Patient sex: M
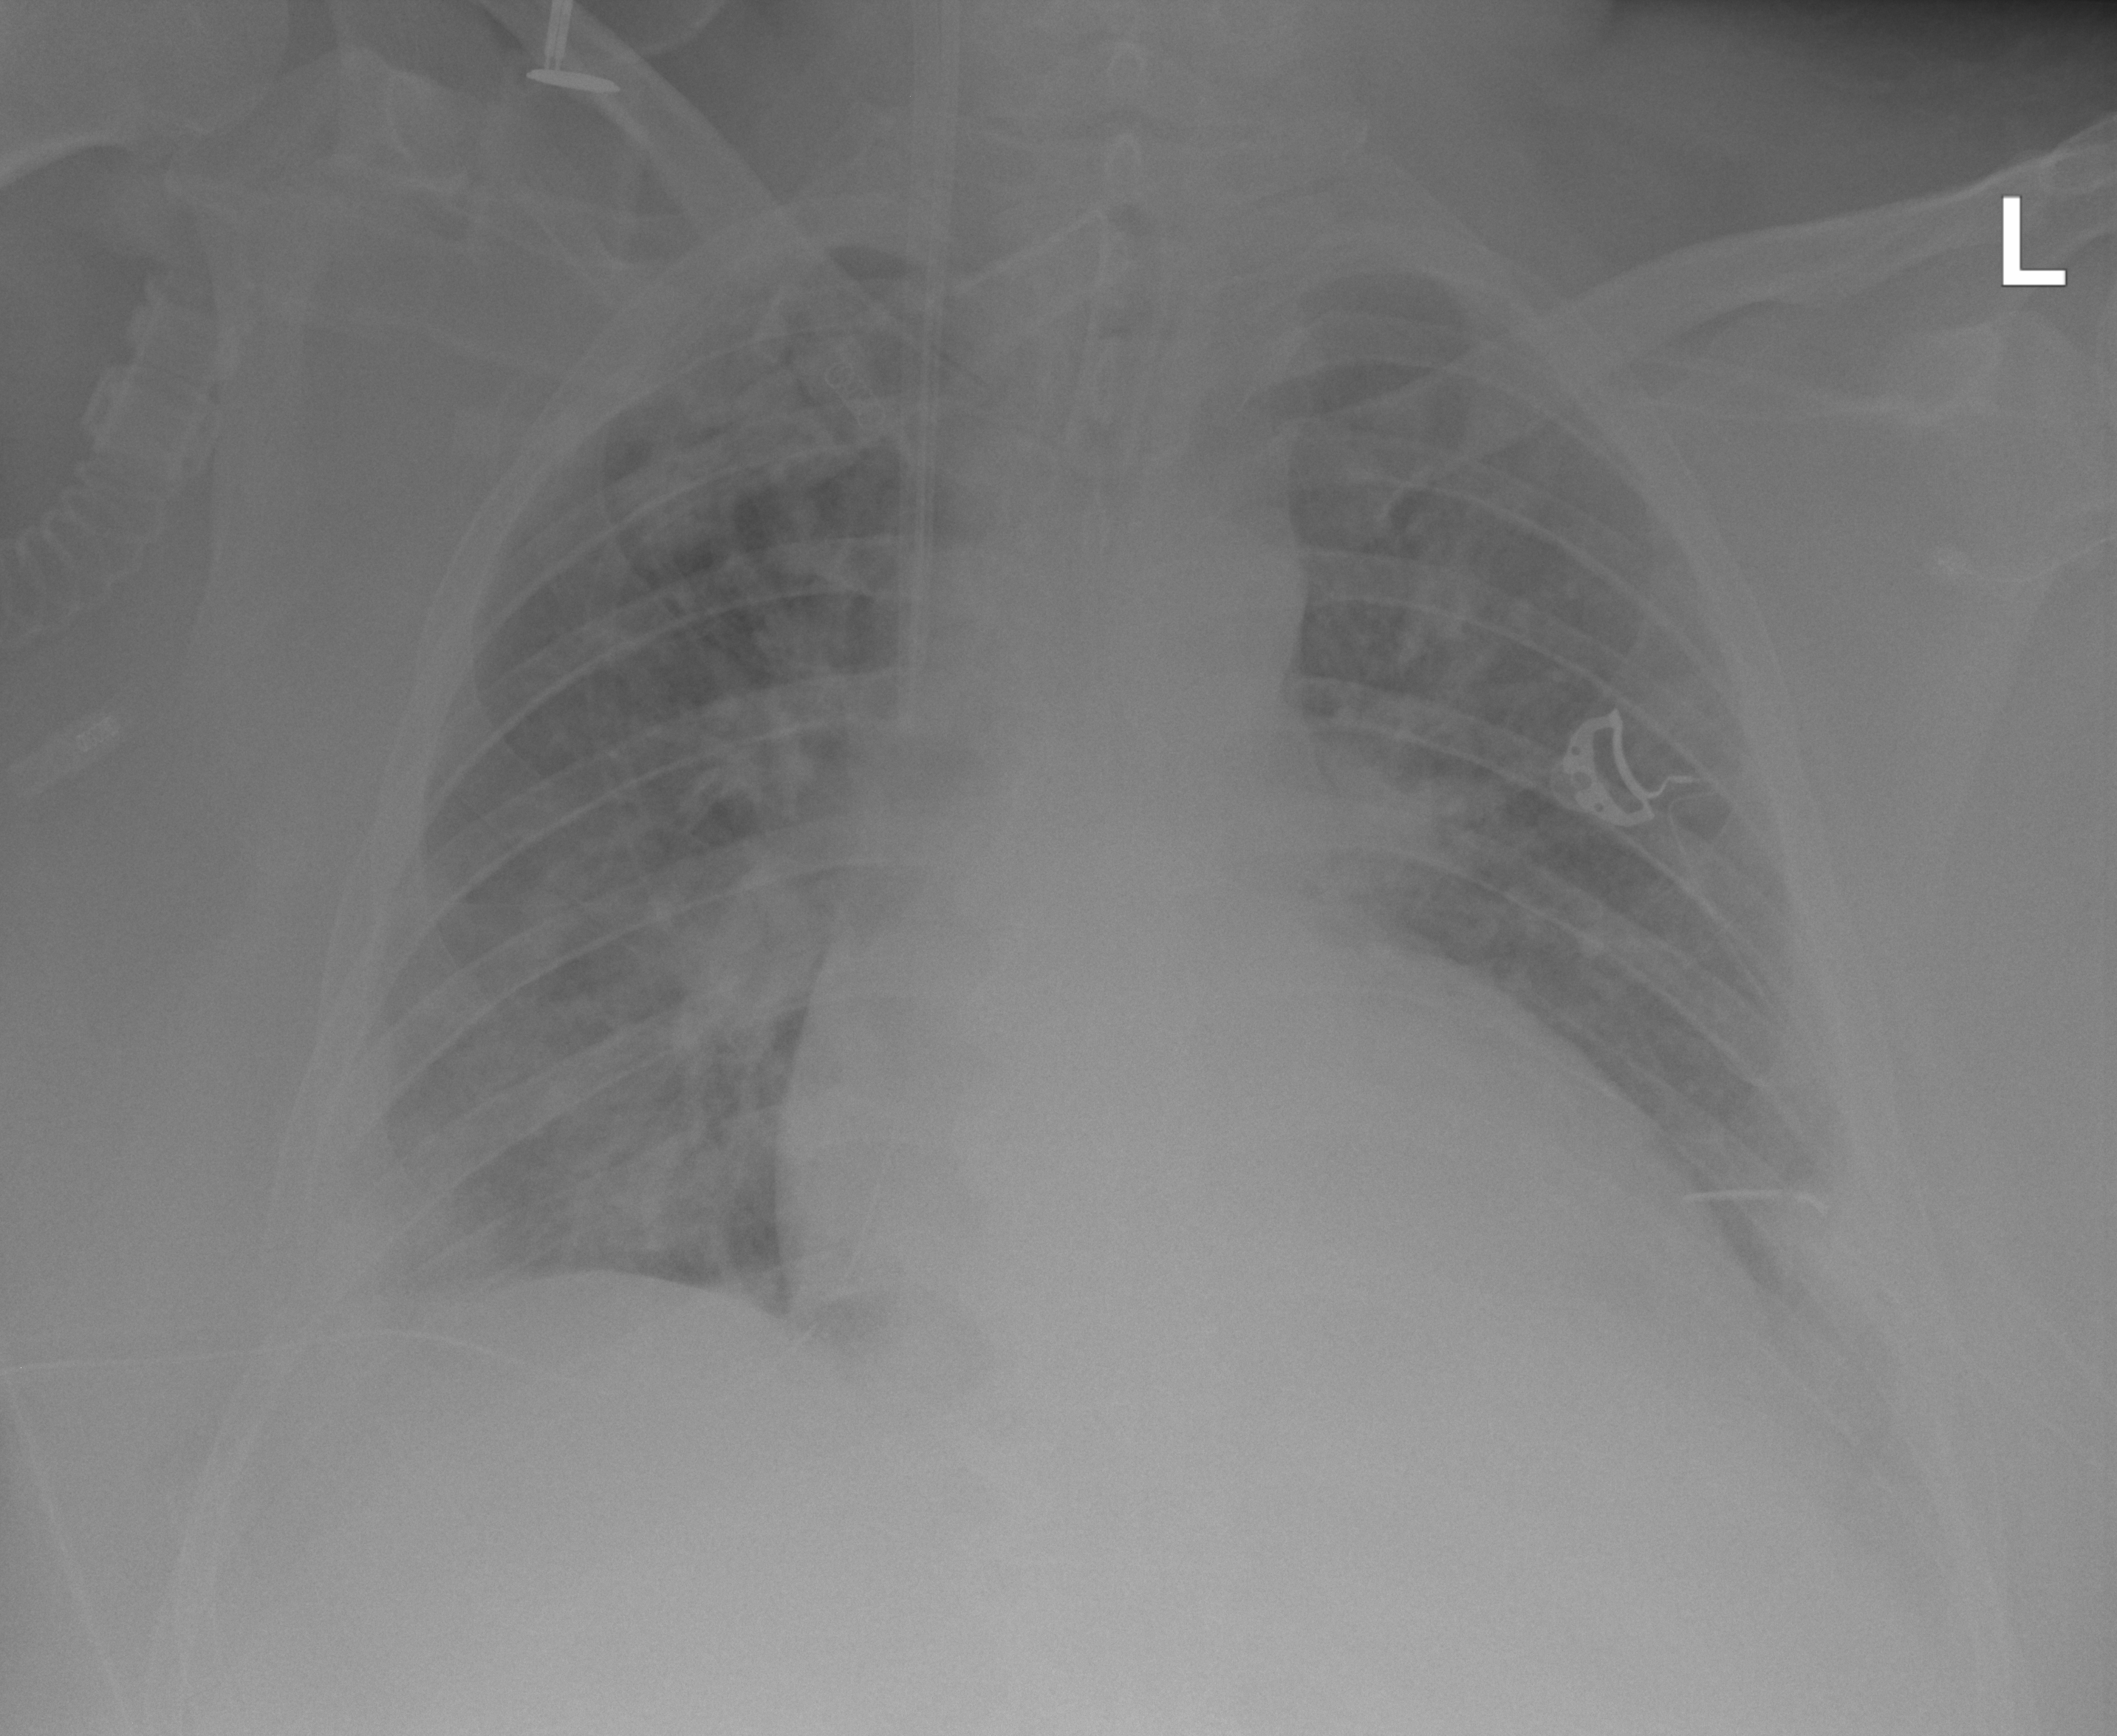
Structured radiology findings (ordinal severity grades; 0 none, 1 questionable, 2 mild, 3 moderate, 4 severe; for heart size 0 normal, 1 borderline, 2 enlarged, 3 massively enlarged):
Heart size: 2
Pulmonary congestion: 2
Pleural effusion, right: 2
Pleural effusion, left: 0
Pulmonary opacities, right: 2
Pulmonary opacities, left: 2
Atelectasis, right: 2
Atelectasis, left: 2